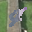
Label: 4